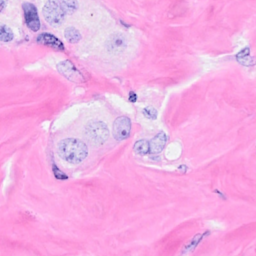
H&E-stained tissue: Breast